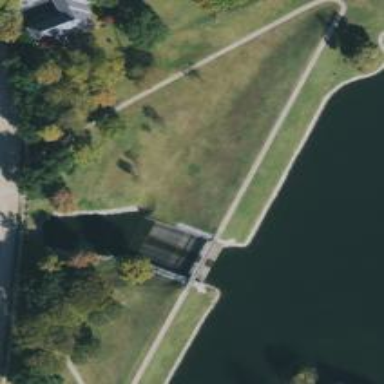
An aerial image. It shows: Dam across waterway.